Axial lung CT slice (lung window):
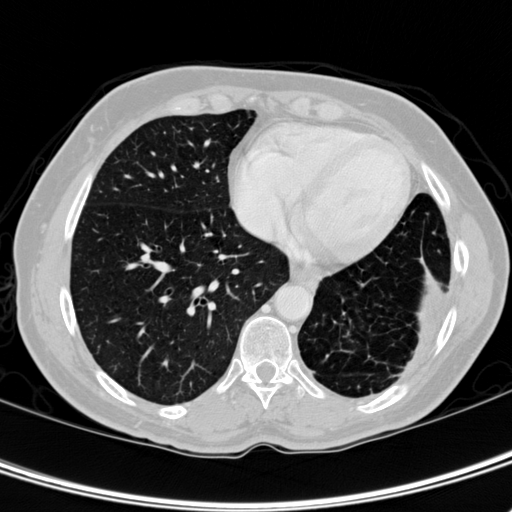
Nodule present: no